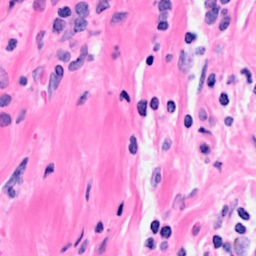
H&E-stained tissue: Breast